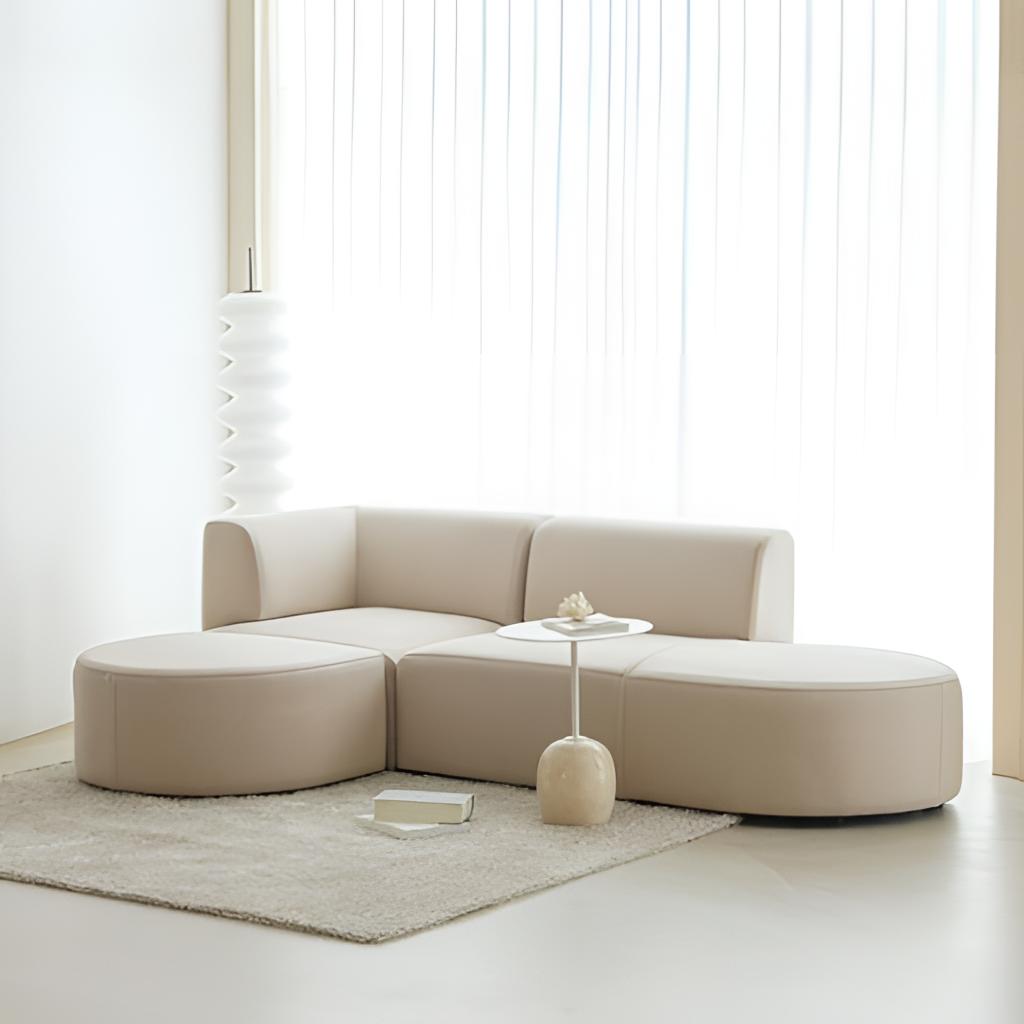
leather sectional sofa, living room, white fabric wallpaper, with pleated pattern, contemporary, wood flooring, with smooth pattern